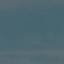
Label: SeaLake